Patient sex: M
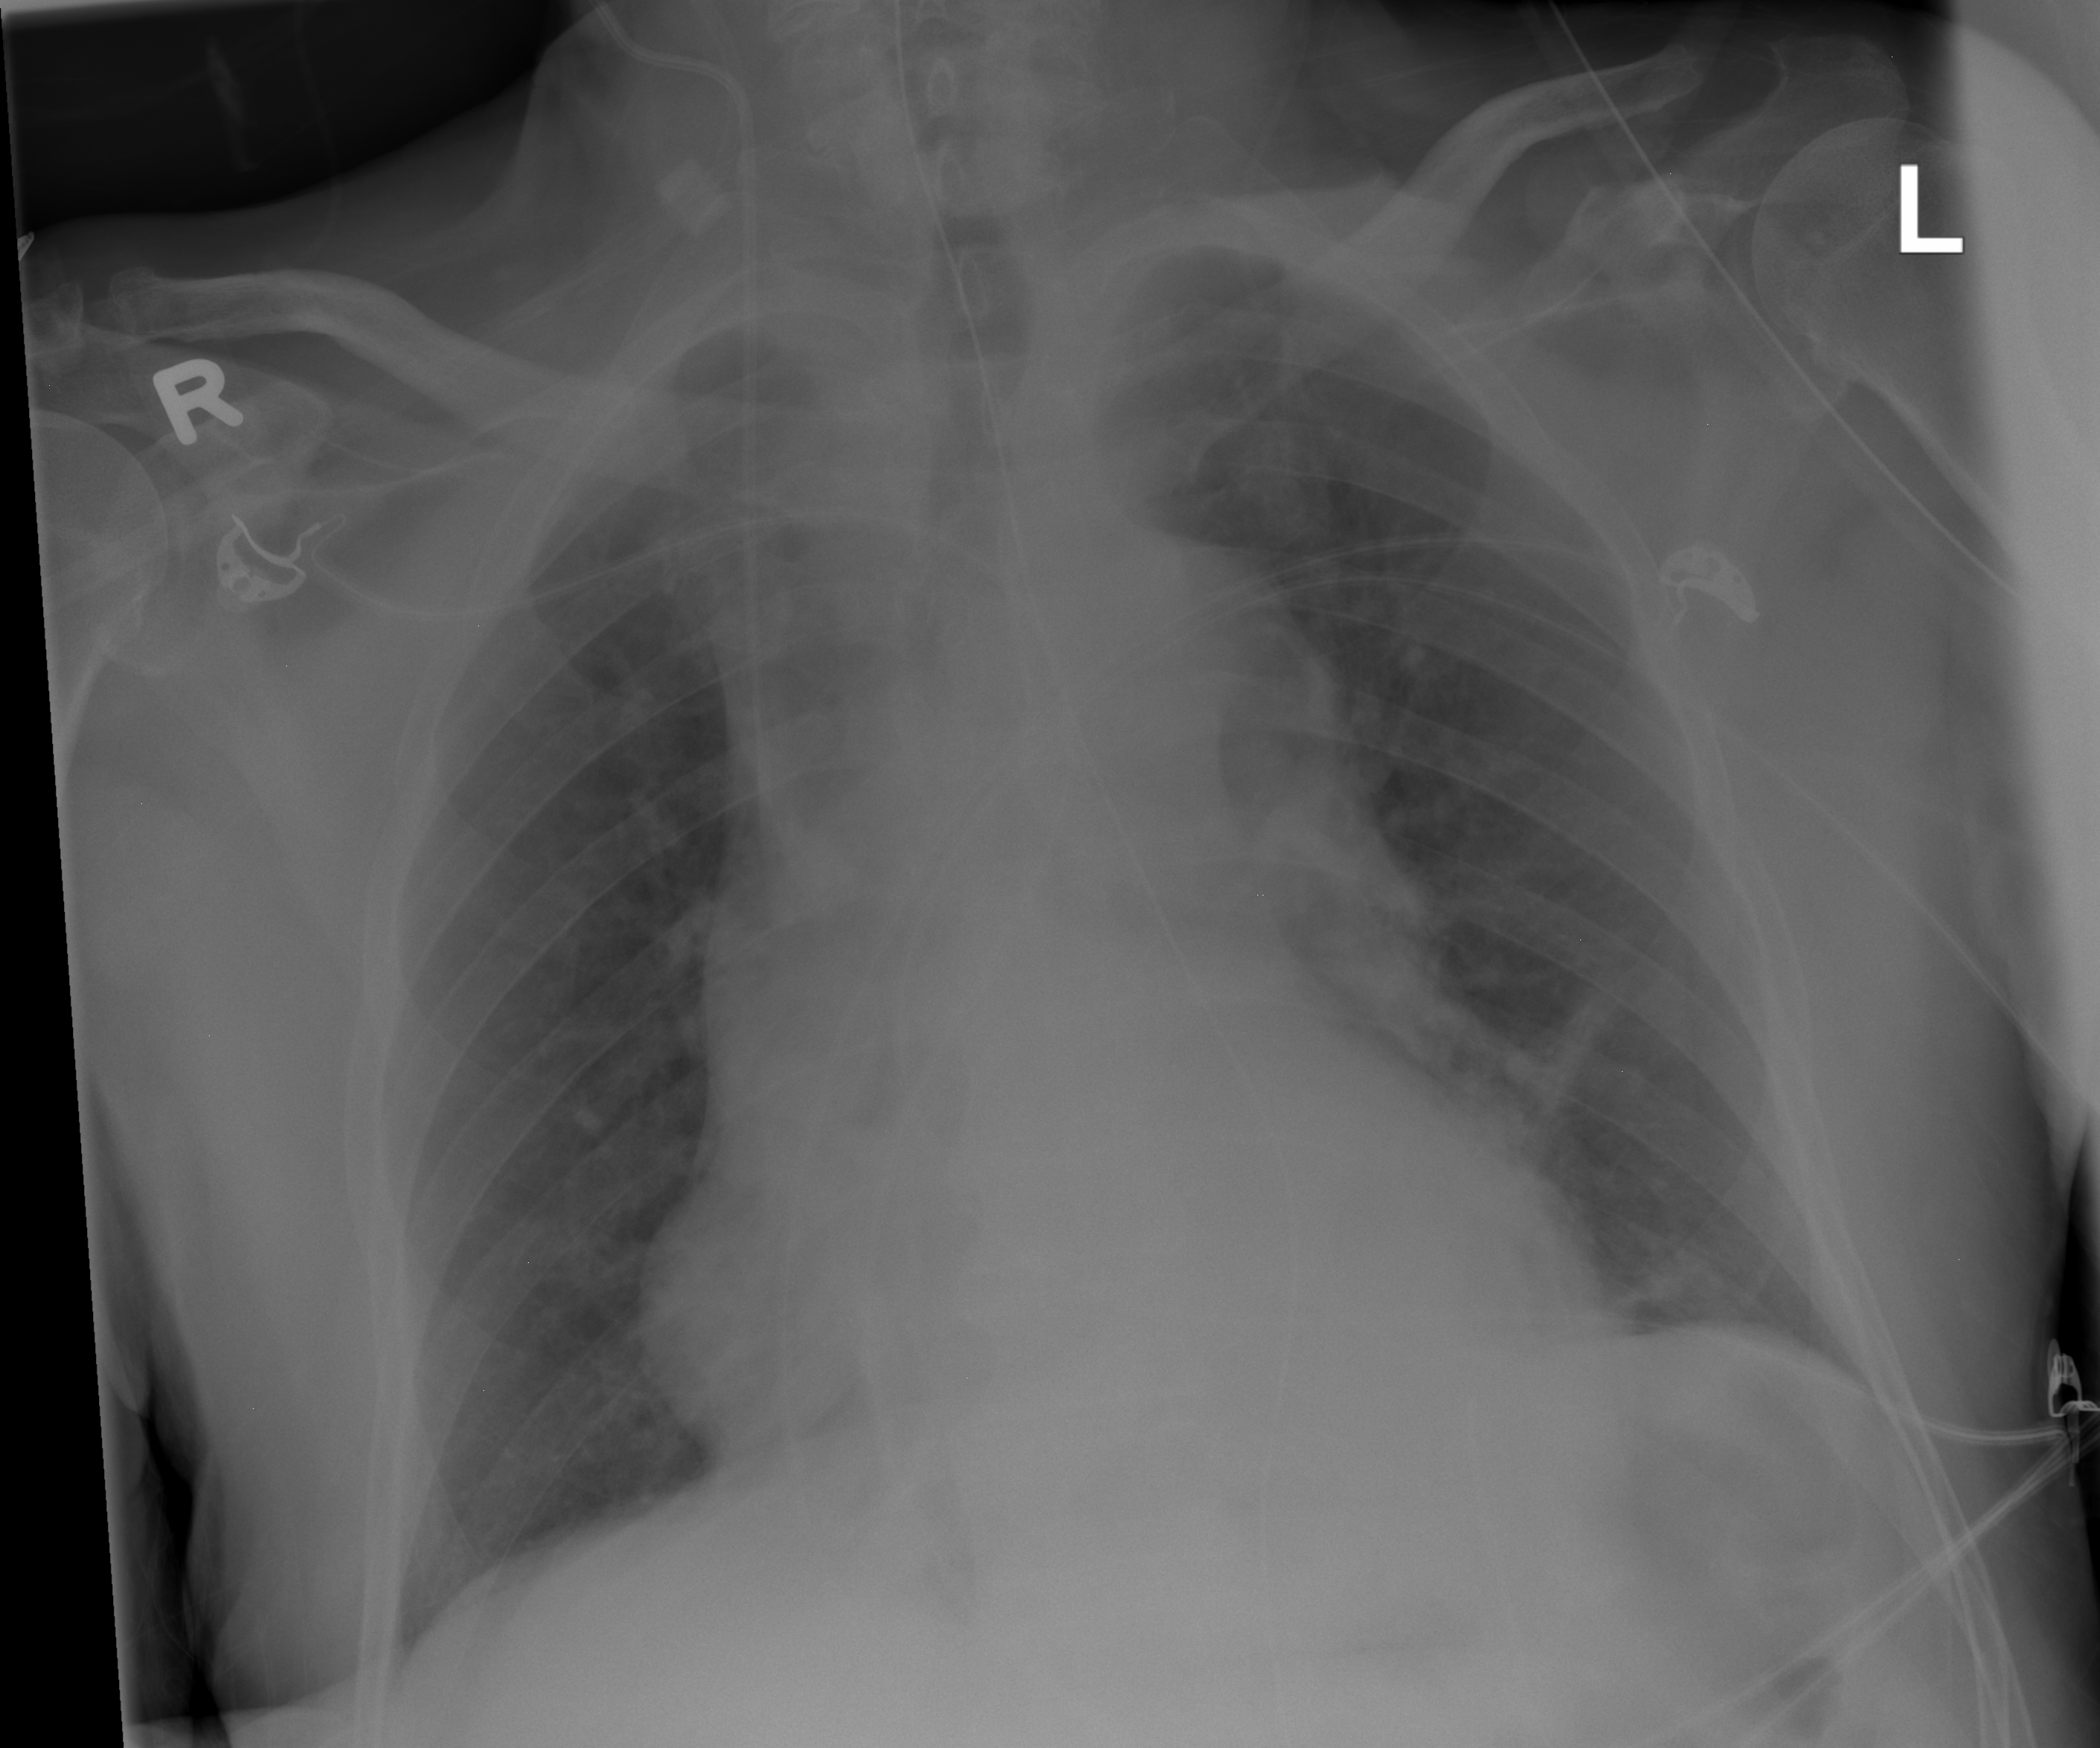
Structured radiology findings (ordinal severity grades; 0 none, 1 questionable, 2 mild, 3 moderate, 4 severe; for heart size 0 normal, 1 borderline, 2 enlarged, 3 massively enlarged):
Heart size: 2
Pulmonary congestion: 0
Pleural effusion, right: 0
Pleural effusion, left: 0
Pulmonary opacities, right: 0
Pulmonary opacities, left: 0
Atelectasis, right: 0
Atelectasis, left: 2